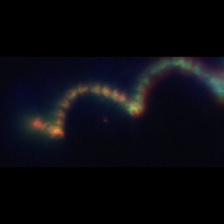
Taxon: Chaetoceros
Group: Diatoms